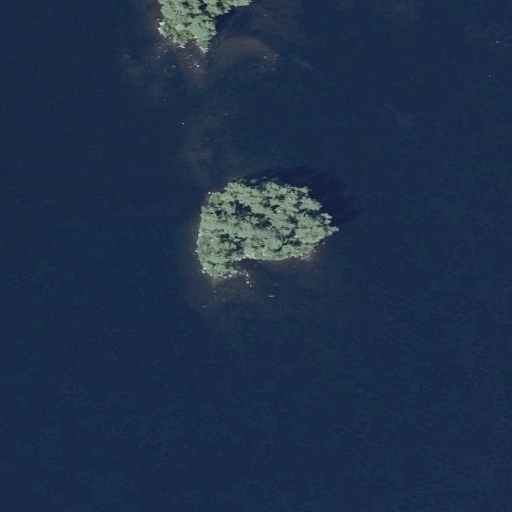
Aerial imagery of island in Maine named Frink Island containing open water, grassland, evergreen forest, and woody wetlands